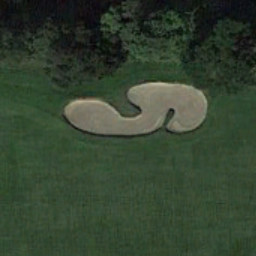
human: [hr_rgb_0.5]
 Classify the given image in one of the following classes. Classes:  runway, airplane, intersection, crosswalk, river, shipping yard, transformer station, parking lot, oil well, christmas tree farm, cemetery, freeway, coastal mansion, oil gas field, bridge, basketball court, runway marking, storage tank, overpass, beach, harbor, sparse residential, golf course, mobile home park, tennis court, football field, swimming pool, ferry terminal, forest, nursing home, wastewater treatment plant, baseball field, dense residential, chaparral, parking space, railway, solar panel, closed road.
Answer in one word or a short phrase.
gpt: golf course